Field crop: maize
Growth stage: 2
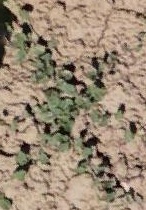
Species: convolvulus